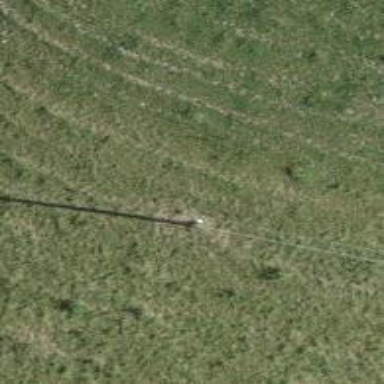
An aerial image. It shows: Utility pole as the man-made structure.